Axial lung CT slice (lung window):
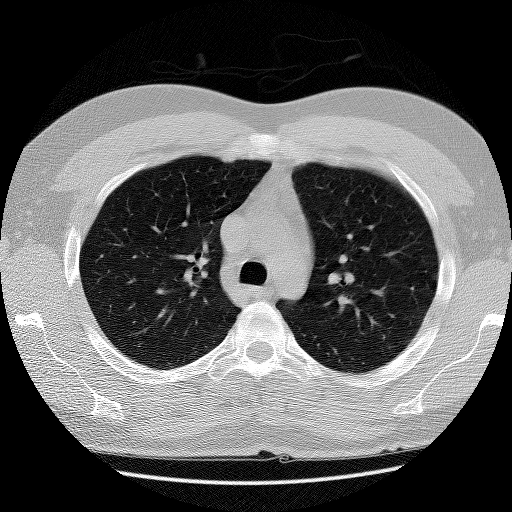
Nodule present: no